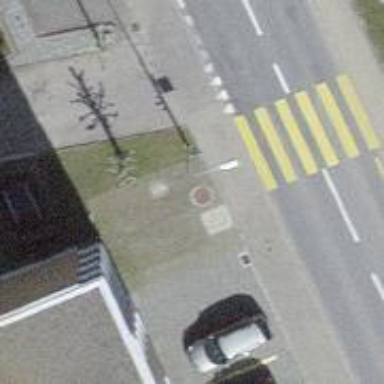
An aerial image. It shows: Kerb barrier.